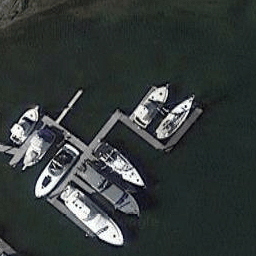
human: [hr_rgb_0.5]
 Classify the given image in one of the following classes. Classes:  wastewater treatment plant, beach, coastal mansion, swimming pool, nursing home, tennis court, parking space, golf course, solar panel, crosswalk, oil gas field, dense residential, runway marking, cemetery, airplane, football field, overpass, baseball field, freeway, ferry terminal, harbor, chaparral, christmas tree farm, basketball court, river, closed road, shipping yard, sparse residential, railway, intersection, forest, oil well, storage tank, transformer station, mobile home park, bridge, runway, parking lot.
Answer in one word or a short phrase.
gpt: harbor